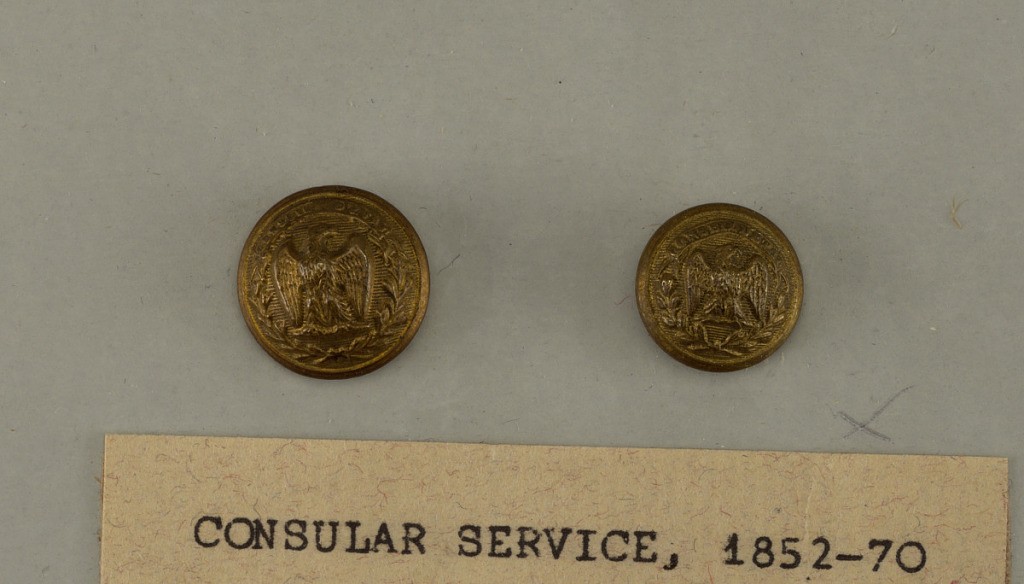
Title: Button
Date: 1852–70
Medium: Brass
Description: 1931-59-28-a: Eagle with head to left and wings spread, resting ...;     1931-59-28-b: Eagle with head to left and wings spread, resting ...